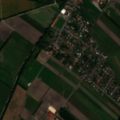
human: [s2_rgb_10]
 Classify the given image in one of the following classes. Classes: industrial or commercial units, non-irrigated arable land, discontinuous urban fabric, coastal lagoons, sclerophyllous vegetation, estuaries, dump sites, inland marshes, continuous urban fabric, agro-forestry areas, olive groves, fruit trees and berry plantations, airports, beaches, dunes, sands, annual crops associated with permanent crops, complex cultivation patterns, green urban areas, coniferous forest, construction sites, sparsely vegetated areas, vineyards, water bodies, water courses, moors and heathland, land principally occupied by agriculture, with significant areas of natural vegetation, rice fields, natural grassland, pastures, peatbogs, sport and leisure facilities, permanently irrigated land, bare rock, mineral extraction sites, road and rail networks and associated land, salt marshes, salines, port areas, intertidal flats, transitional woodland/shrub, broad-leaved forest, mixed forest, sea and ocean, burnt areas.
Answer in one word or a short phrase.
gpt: discontinuous urban fabric, non-irrigated arable land, land principally occupied by agriculture, with significant areas of natural vegetation, broad-leaved forest